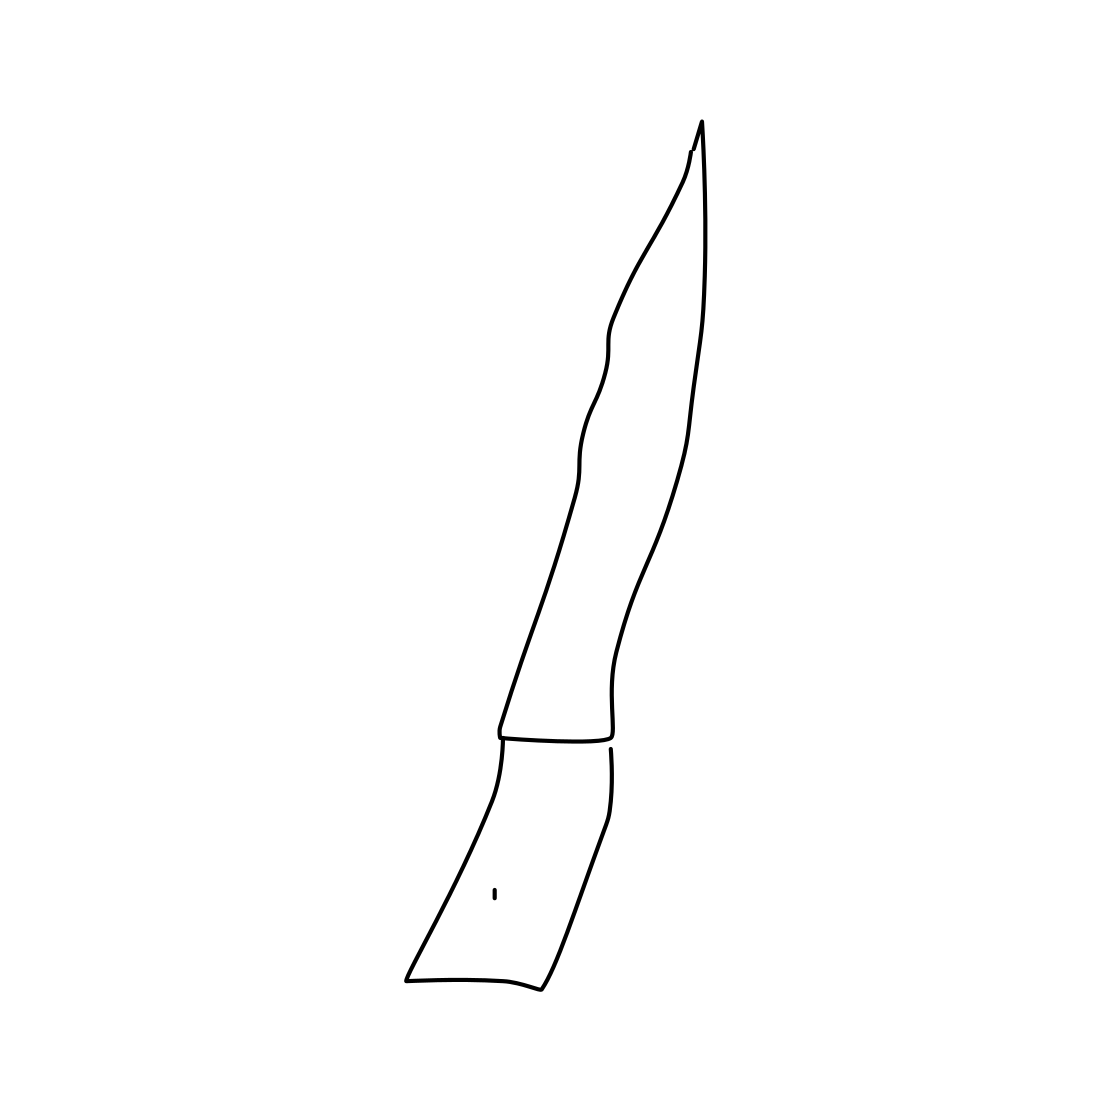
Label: knife